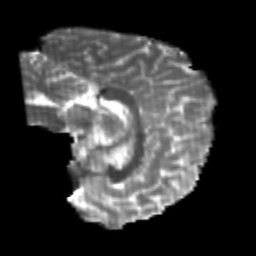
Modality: T2w
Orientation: sagittal
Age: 21
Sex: male
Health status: healthy
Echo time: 0.074 s